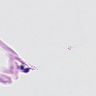
Metastatic tissue present: no